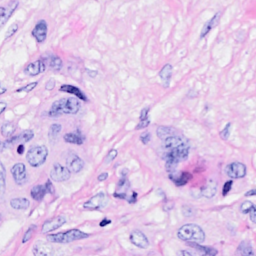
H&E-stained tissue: Breast